Interaction volume radius: 5 \u00c5
Interaction volume height: 15 \u00c5
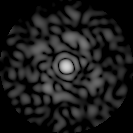
Disorder parameter: 0.8634